Question: I have created a custom progress dialog drawables.
'''
<style name="MyTheme" parent="@android:style/Theme.Dialog">
<item name="android:alertDialogStyle">@style/CustomAlertDialogStyle</item>
<item name="android:textColorPrimary">#ABCDEF</item>
<item name="android:textColor"> @color/heading</item>
<item name="android:background">#<PHONE></item>
<item name="android:windowFrame">@null</item>
</style>
<style name="CustomAlertDialogStyle">
<item name="android:background">#<PHONE></item>
<item name="android:windowFrame">@null</item>
<item name="android:bottomBright">@color/grey</item>
<item name="android:bottomDark">@color/grey</item>
<item name="android:bottomMedium">@color/grey</item>
<item name="android:centerBright">@color/grey</item>
<item name="android:centerDark">@color/grey</item>
<item name="android:centerMedium">@color/grey</item>
<item name="android:fullBright">@color/grey</item>
<item name="android:fullDark">@color/grey</item>
<item name="android:topBright">@color/grey</item>
<item name="android:topDark">@color/grey</item>
</style>
'''
Everything is working fine, its showing the things as it should. But dialog is showing borders. I want to remove those borders [screen shot attached].

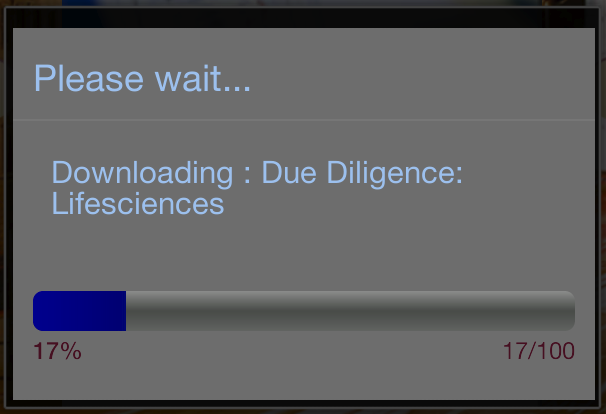
Answer: use 'dialog.getWindow().setBackgroundDrawableResource(android.R.color.transparent);'